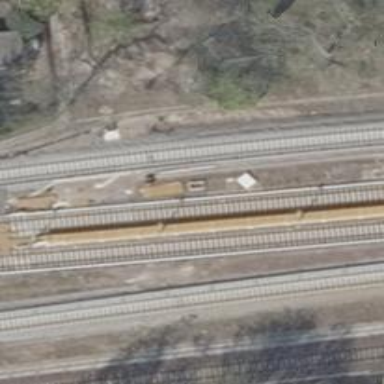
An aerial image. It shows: Railway signal.